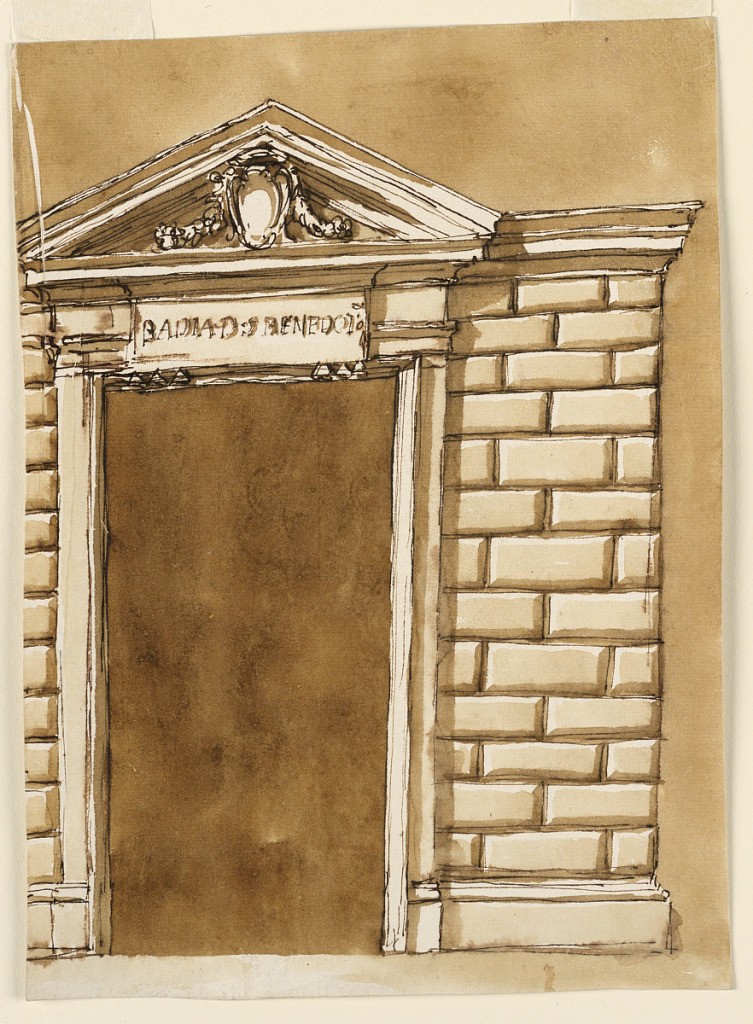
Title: Doorway in a Benedictince abbey
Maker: Giuseppe Barberi, Italian, 1746–1809
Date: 1780–1790
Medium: Pen and brown ink, brush and brown wash on off-white laid paper, lined
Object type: Drawing
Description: An inscription on top of the door frame reads "BADIA - D - S - BENEDOI". Triangular pediment with an escutcheon. Rustic wall. Colored background.